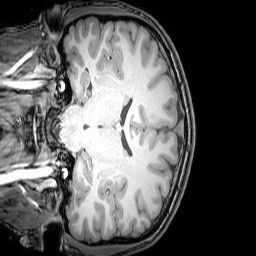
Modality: T1w
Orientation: coronal
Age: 22
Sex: male
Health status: healthy
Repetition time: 0.081 s
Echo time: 0.037 s